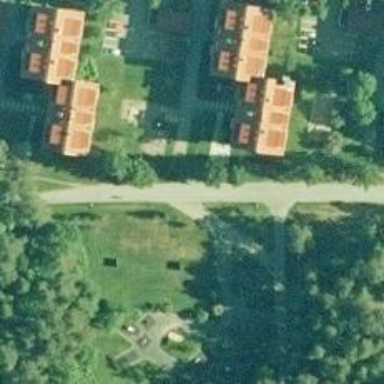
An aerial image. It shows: Path.